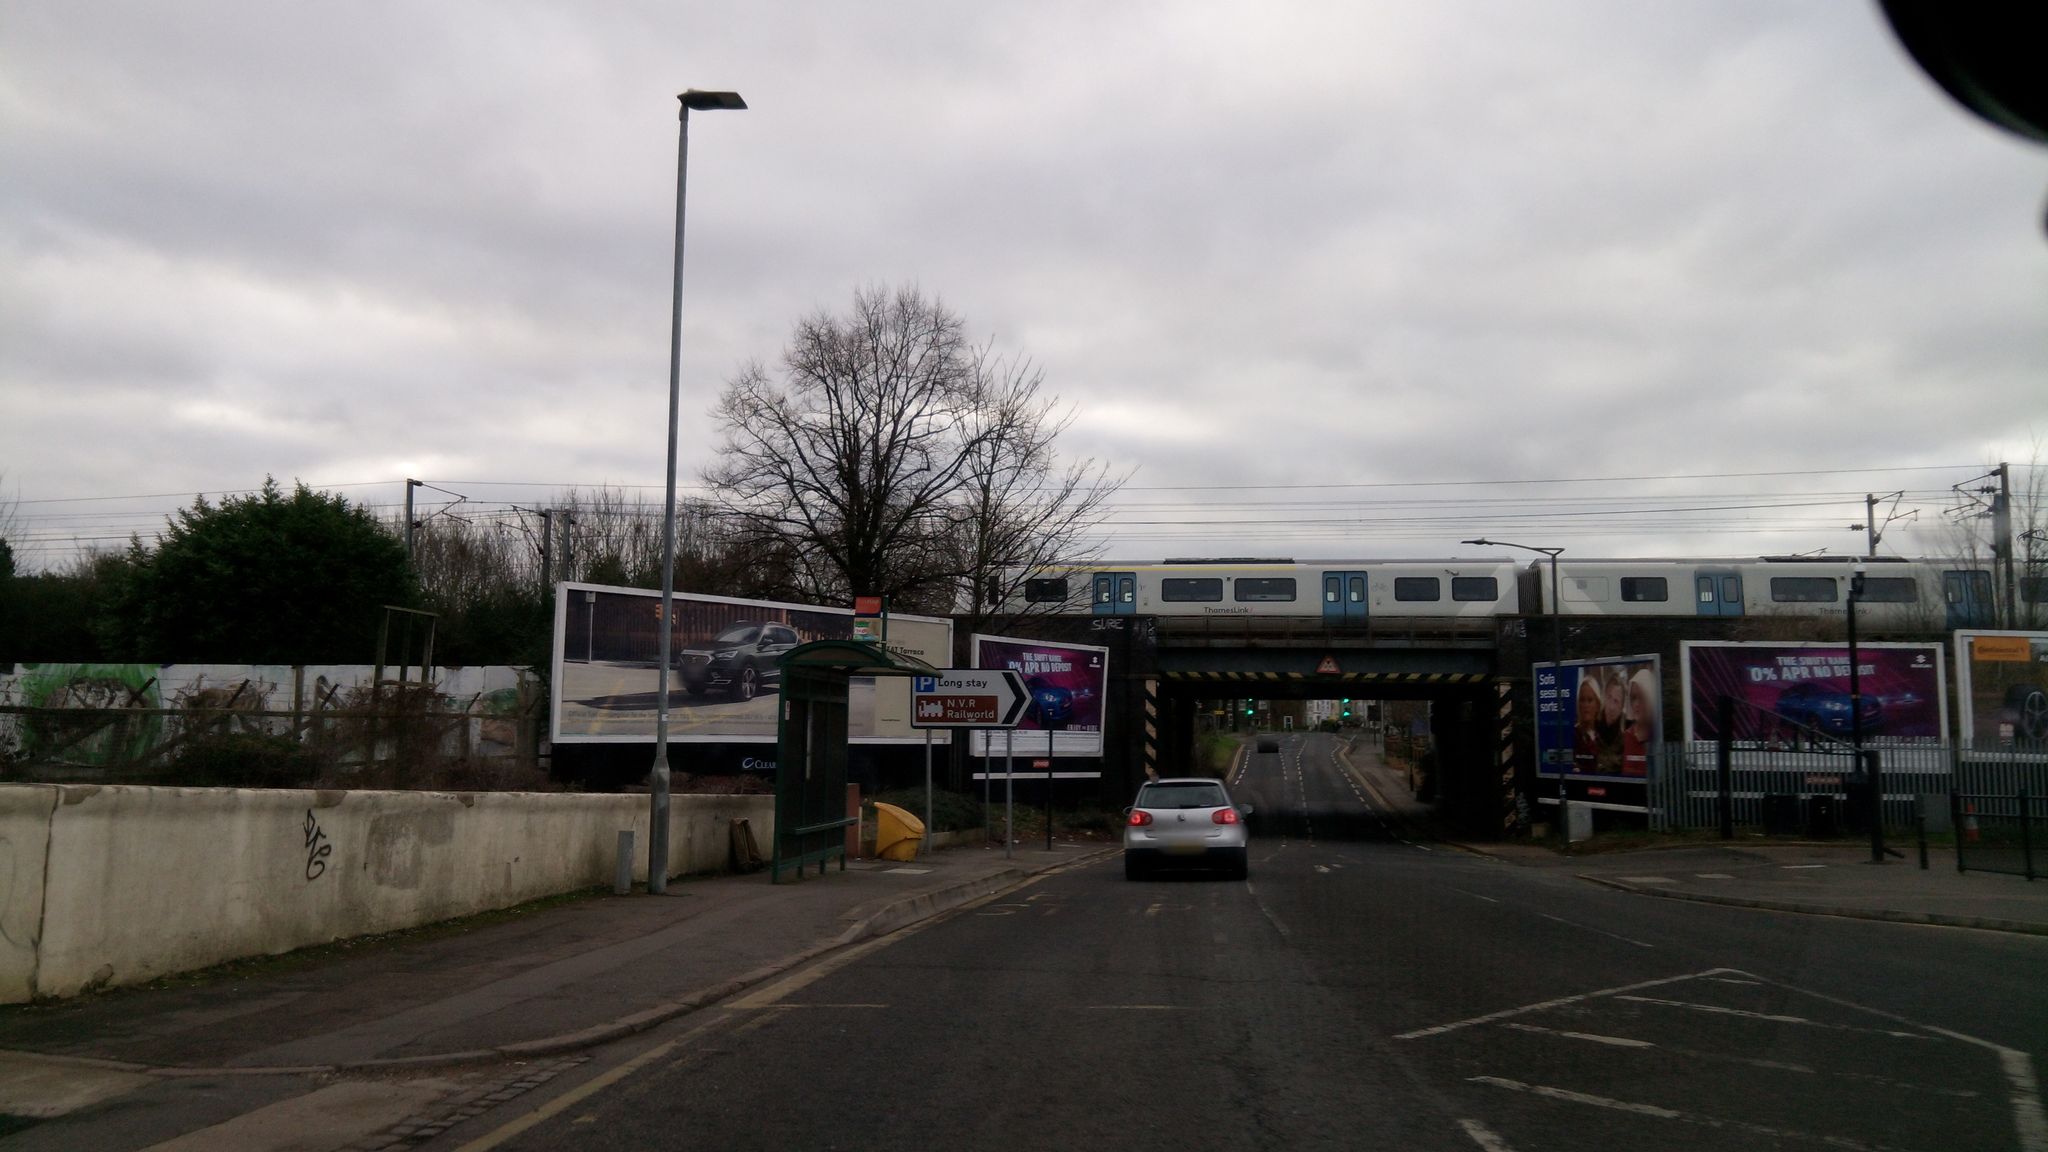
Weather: cloudy
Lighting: day
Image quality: good
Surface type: driving surface
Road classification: steps, service
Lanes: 2
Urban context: urban centre
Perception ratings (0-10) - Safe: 1.82, Lively: 2.42, Beautiful: 4.09, Boring: 2.58, Depressing: 7.48, Wealthy: 2.66